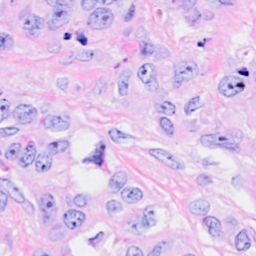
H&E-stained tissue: Breast